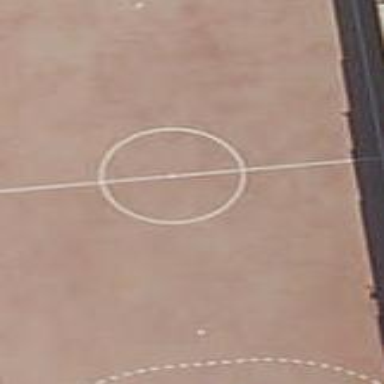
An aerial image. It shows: Soccer pitch designated for leisure and sports activities.